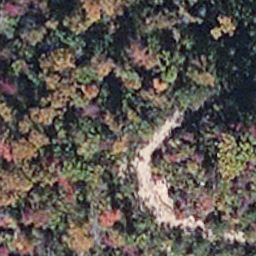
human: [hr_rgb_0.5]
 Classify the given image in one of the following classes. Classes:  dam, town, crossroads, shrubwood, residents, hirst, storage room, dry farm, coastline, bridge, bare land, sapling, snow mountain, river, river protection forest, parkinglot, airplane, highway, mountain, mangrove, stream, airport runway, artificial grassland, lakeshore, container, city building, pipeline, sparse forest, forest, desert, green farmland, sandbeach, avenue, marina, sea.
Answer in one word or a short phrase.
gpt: mangrove